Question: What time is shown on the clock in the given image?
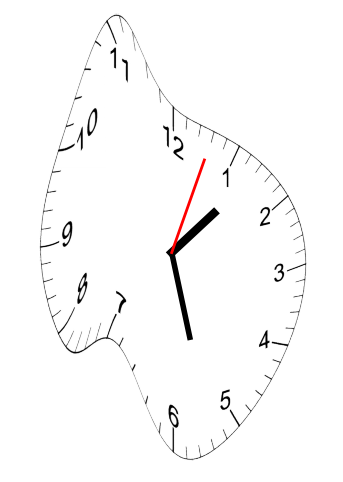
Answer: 01:27:03